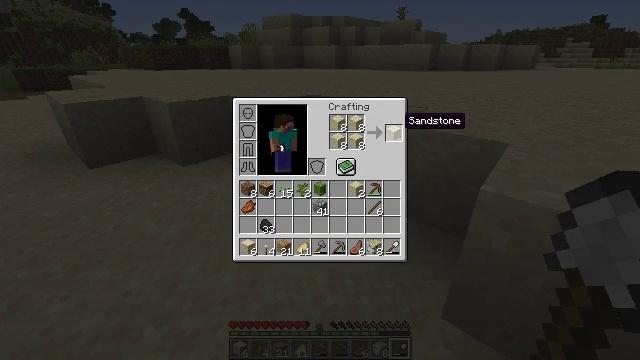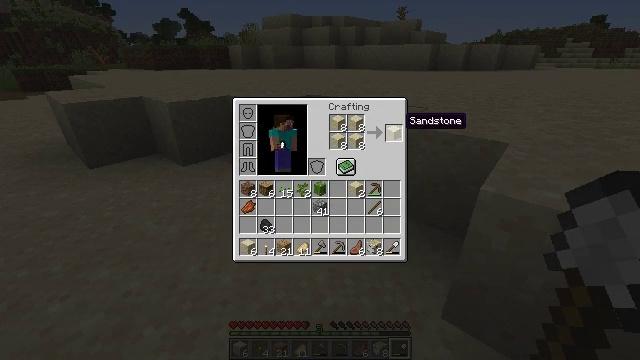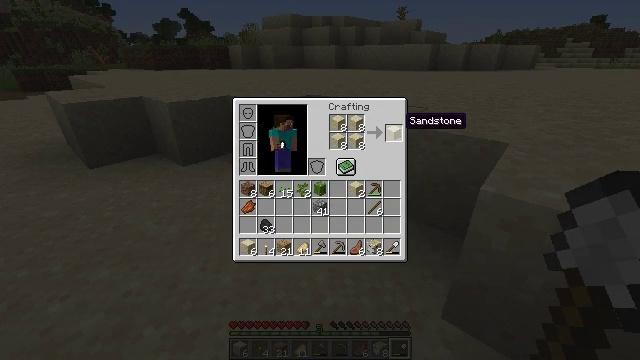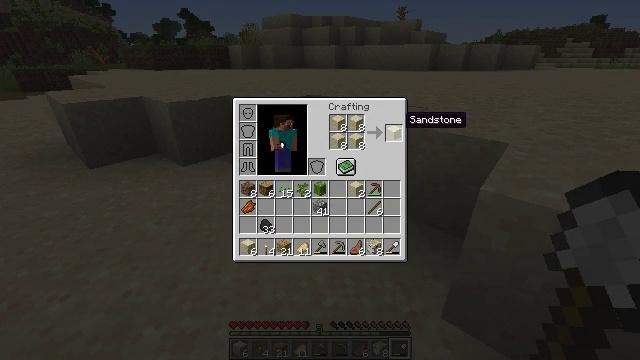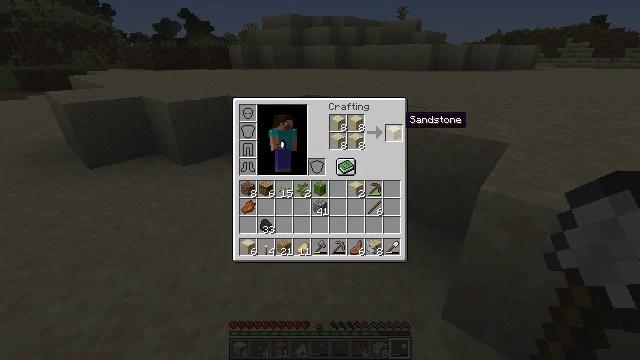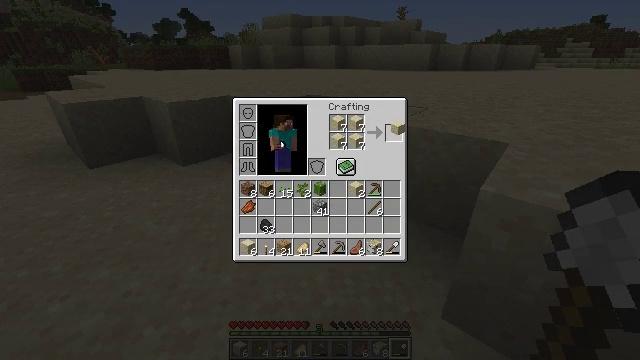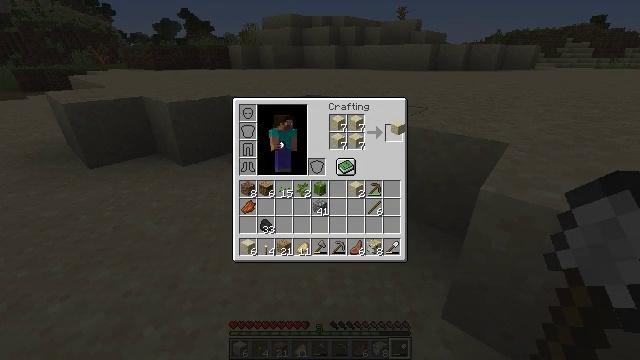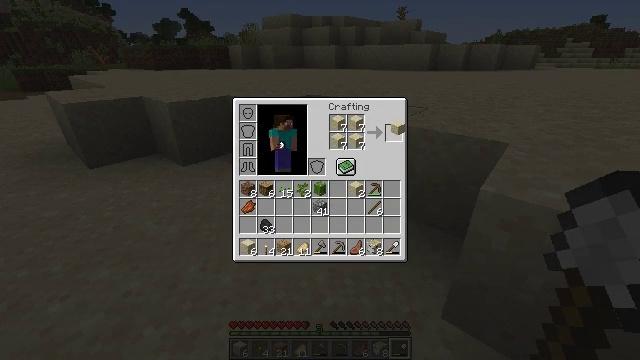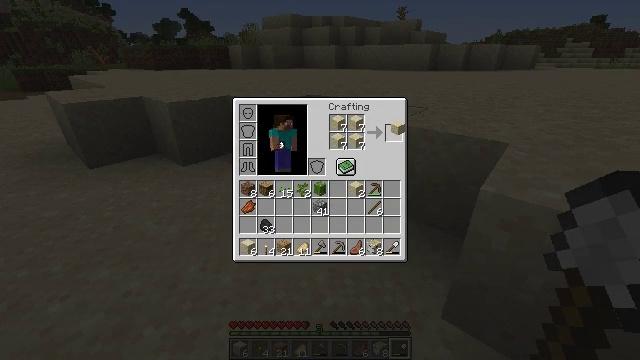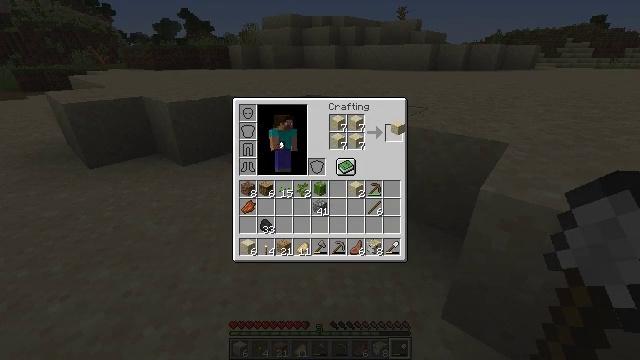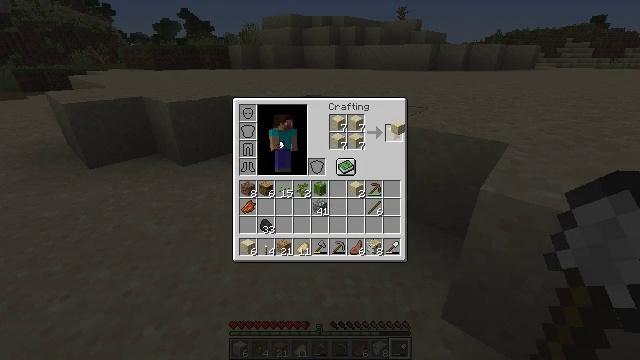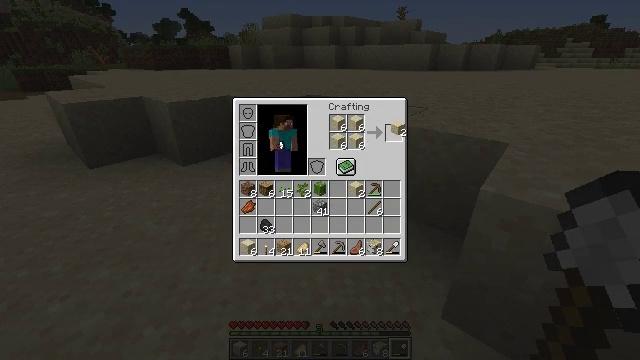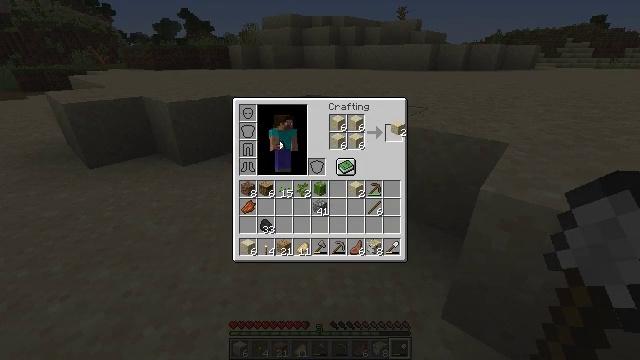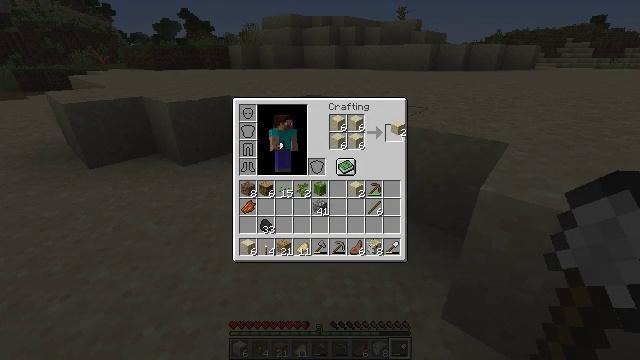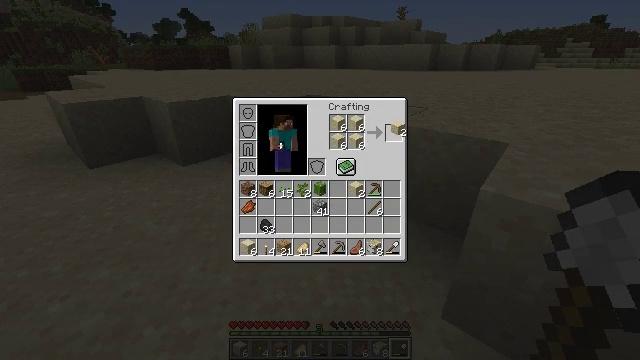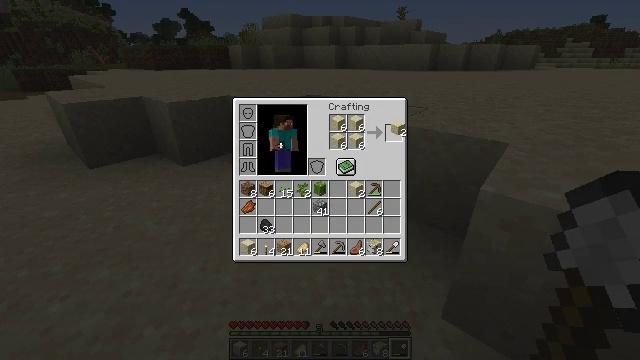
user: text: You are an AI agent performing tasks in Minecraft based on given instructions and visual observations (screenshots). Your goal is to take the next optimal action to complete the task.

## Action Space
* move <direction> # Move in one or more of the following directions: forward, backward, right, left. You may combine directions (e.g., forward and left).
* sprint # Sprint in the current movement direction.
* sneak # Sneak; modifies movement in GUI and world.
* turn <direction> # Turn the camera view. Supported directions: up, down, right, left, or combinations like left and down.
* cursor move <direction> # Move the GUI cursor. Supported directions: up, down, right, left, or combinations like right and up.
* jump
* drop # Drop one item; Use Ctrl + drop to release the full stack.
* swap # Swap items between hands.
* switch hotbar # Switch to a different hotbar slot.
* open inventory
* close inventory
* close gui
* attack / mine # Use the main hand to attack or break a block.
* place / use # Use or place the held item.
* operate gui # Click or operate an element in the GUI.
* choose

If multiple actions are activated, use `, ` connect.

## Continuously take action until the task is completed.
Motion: motion action
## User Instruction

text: Use four blocks of sand in the crafting grid to make sandstone.
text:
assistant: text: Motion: no_op
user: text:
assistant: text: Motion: no_op
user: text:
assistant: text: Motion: no_op
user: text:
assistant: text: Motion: no_op
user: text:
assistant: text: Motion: operate gui
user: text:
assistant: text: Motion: operate gui
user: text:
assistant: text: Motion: no_op
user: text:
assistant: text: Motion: operate gui
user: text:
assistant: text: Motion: operate gui
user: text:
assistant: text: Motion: operate gui
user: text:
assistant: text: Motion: no_op
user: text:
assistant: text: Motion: operate gui
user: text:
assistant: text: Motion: operate gui
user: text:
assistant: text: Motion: operate gui
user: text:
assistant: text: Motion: no_op
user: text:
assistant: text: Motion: operate gui
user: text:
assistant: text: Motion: operate gui
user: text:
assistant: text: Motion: no_op
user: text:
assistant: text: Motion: no_op
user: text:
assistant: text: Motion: no_op